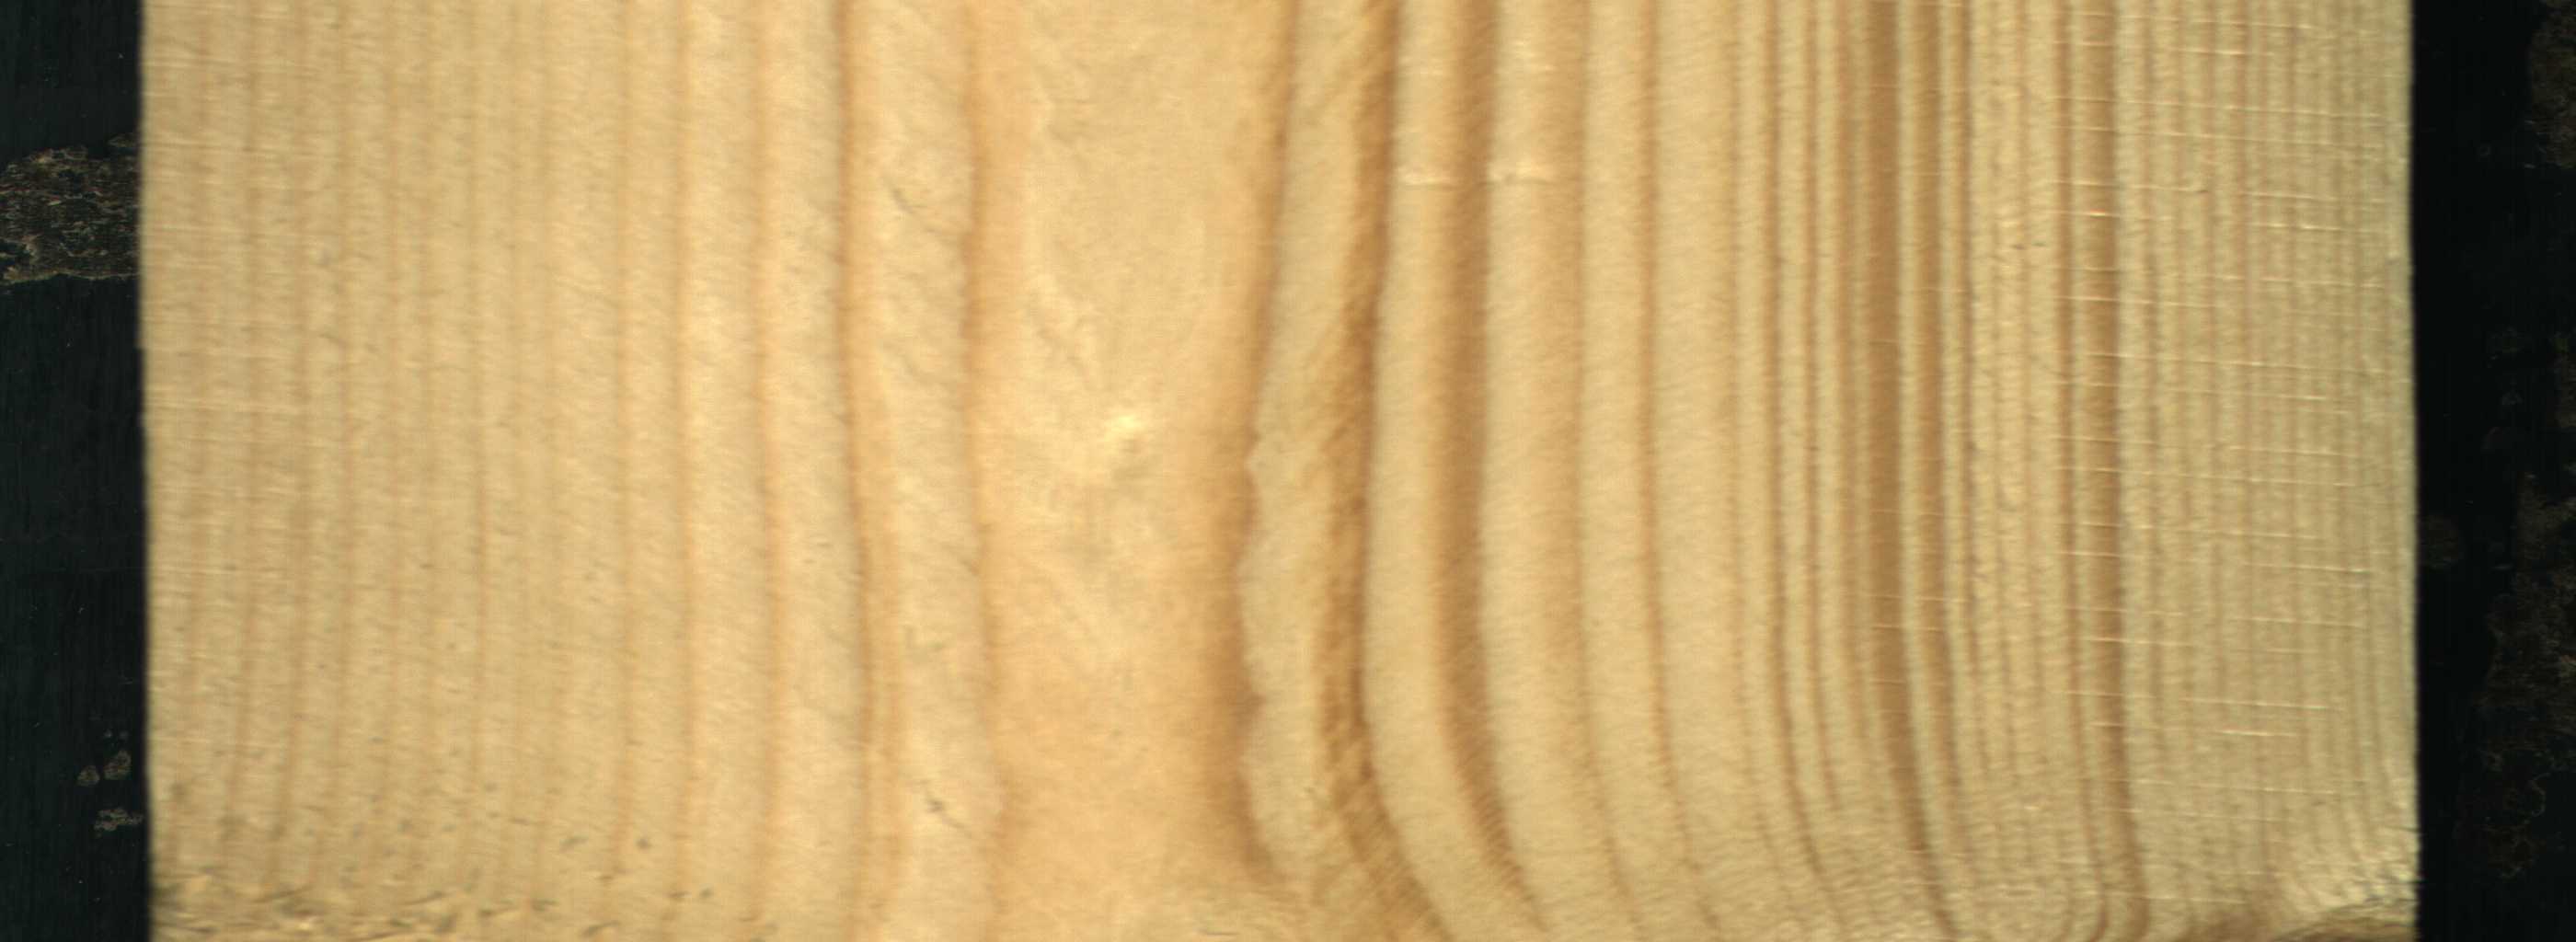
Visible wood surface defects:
Live_Knot